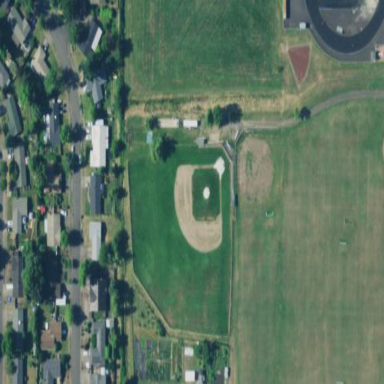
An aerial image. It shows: Baseball pitch for leisure and sports activities.